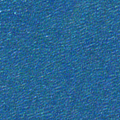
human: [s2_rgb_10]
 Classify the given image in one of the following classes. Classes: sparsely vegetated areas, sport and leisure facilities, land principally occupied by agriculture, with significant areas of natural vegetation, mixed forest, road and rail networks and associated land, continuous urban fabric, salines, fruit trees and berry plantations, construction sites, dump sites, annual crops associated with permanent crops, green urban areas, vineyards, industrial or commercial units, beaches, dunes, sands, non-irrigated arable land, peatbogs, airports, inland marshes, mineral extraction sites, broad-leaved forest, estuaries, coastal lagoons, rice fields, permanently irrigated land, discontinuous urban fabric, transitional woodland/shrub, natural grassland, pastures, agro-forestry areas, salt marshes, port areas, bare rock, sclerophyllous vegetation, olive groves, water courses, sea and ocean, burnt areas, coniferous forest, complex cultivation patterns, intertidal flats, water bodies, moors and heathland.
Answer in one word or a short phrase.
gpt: sea and ocean